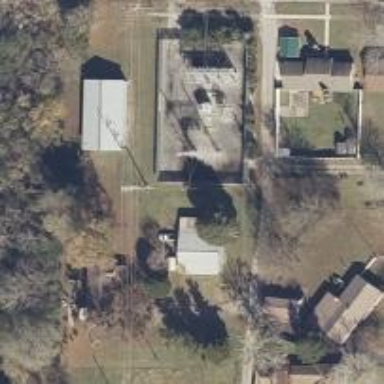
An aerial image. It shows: Power pole.